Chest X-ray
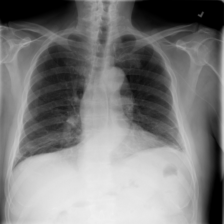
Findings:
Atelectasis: positive
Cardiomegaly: negative
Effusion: negative
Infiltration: negative
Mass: negative
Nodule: negative
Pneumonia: negative
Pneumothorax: negative
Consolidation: negative
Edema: negative
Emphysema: negative
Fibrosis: negative
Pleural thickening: negative
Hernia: negative